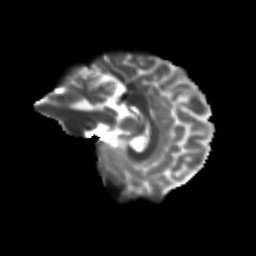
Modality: T2w
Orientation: sagittal
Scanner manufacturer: siemens
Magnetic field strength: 3 T
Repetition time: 9.2 s
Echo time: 0.084 s